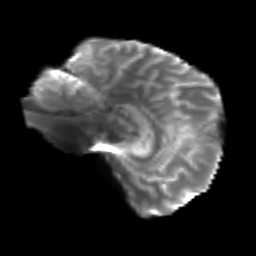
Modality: T2w
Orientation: sagittal
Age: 42
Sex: male
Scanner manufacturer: siemens
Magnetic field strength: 3 T
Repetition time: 4.5 s
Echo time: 0.103 s